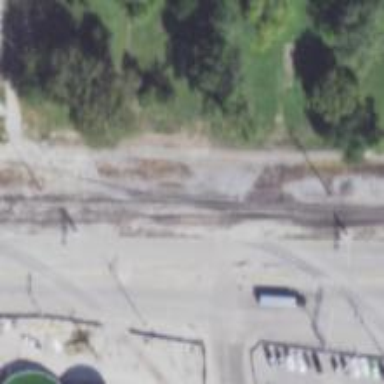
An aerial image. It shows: Railway yard used for servicing trains.